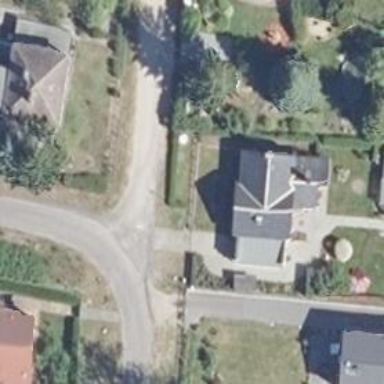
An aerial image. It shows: Residential road with compacted surface.